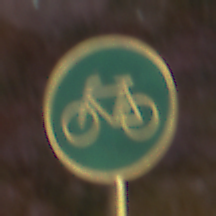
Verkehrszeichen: Radweg
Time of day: Night
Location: Outdoor (Suburban)
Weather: Clear
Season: NotSpecified
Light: Artificial